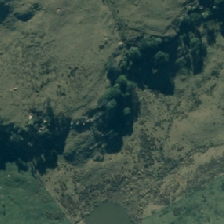
Land cover: herbaceous_freshwater_vege